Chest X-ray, AP view. Patient: 68 years old, sex M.
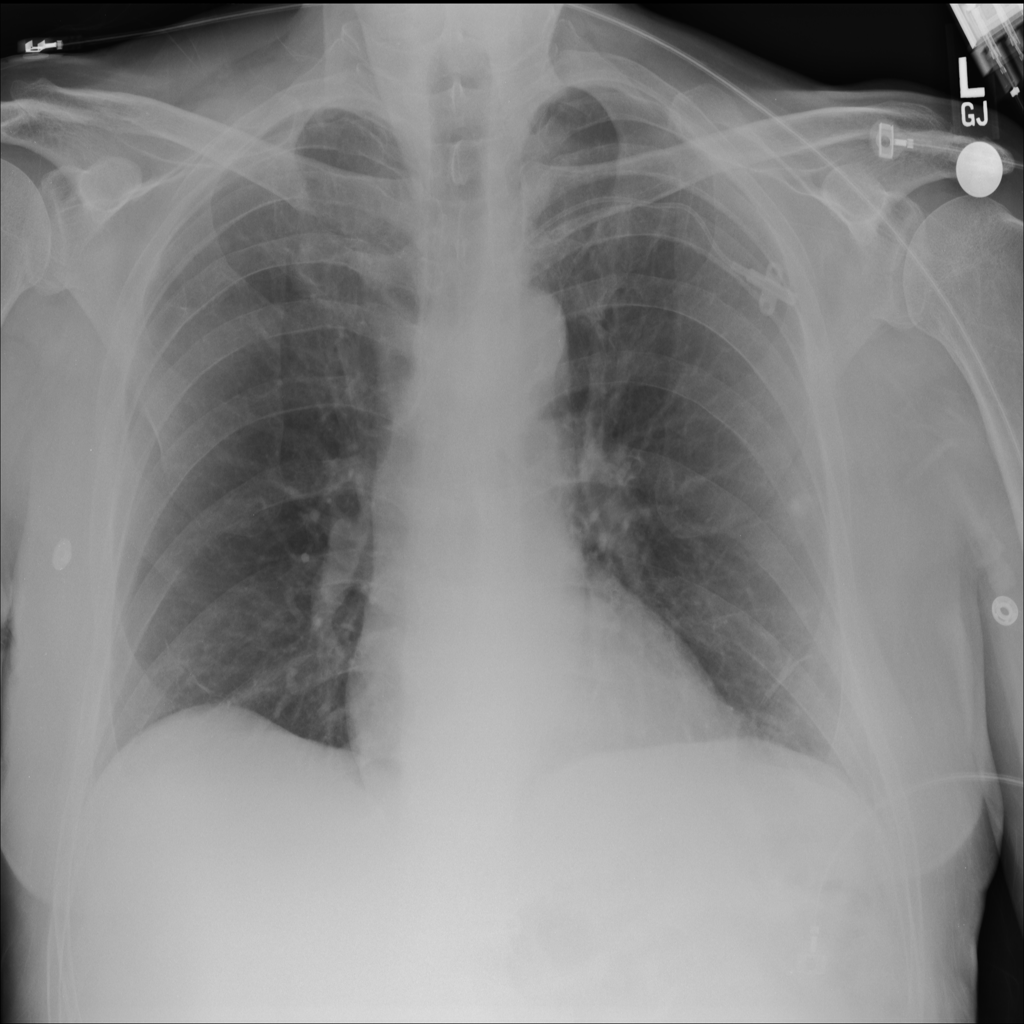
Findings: No Finding